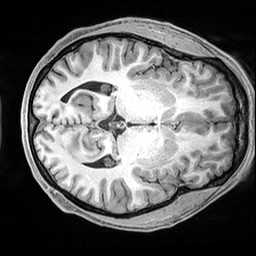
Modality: T1w
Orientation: axial
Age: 32
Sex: male
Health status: healthy
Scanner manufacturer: siemens
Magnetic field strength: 3 T
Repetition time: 2.4 s
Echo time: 0.00217 s